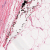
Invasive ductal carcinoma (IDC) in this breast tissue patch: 0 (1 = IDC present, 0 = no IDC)